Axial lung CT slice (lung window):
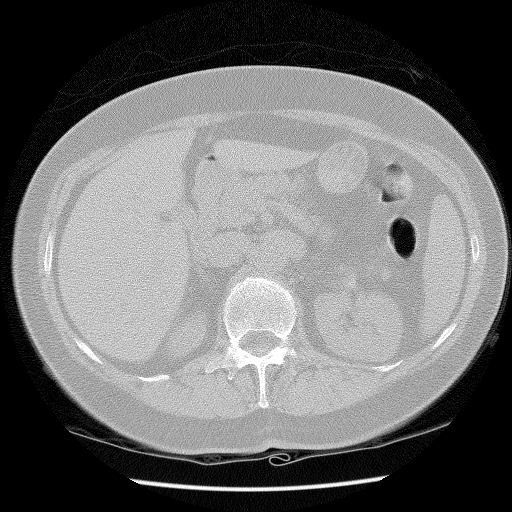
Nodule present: no